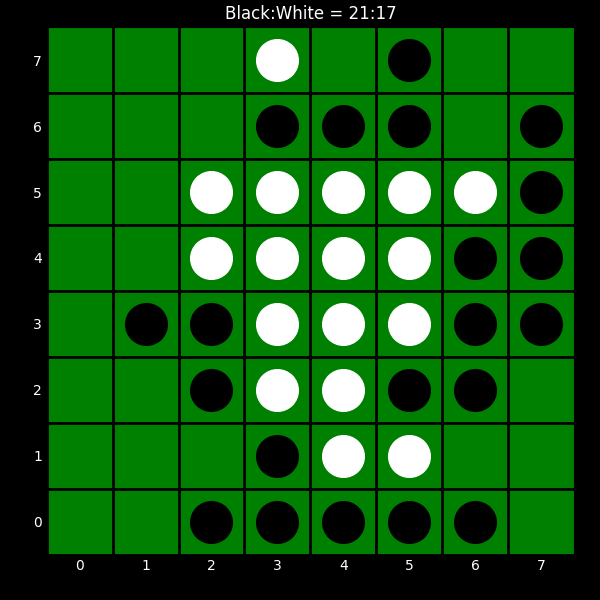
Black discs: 21
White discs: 17